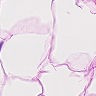
Metastatic tissue present: no